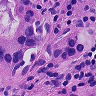
Metastatic tissue present: yes